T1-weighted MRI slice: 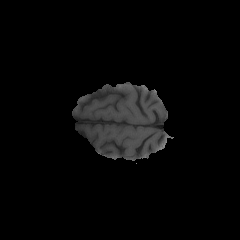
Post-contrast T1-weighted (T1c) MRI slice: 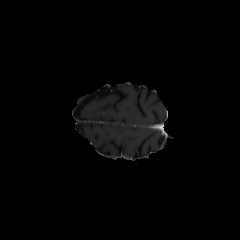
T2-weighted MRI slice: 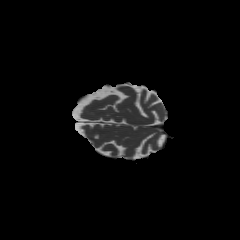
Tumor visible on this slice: no